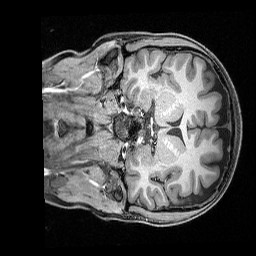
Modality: T1w
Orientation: coronal
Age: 24
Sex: female
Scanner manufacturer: siemens
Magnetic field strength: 3 T
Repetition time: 2.3 s
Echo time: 0.00324 s